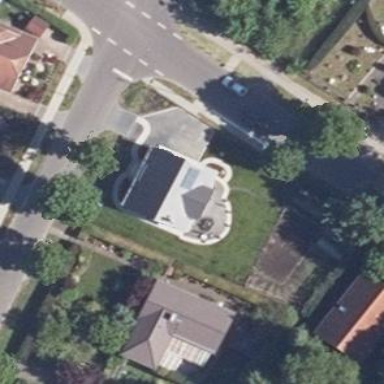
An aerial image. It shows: Simple house.